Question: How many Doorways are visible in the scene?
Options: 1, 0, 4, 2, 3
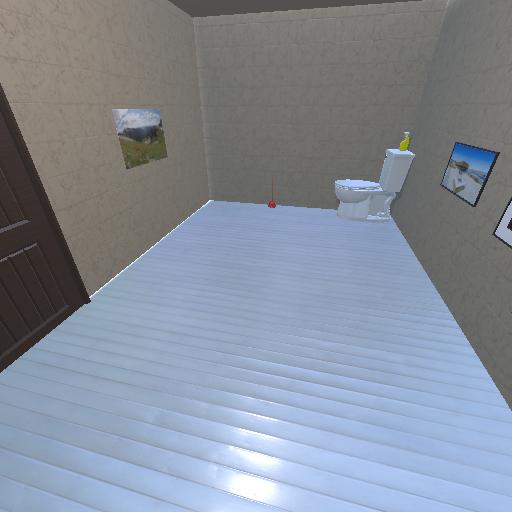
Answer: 1